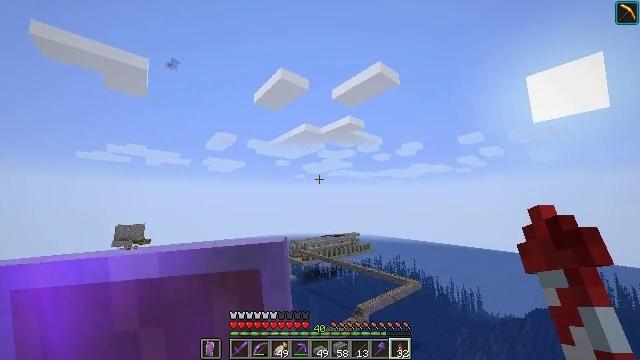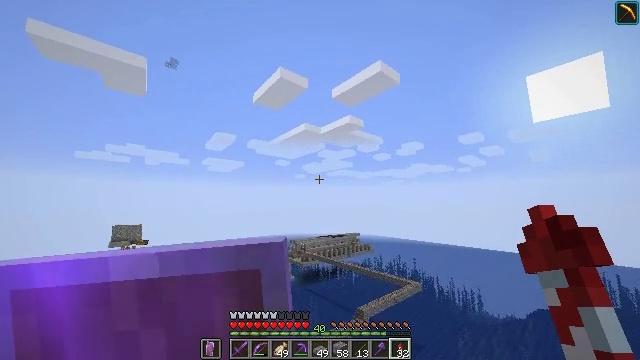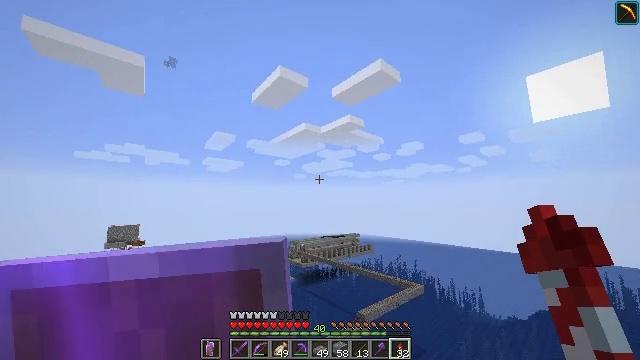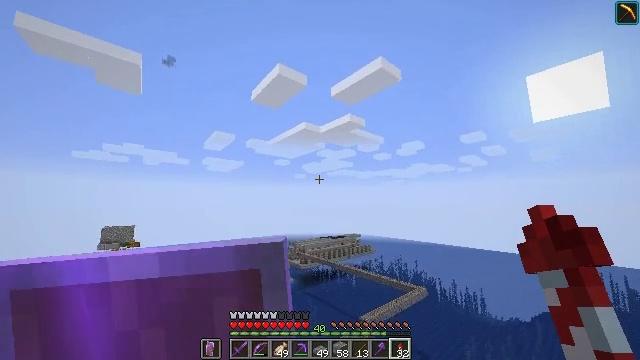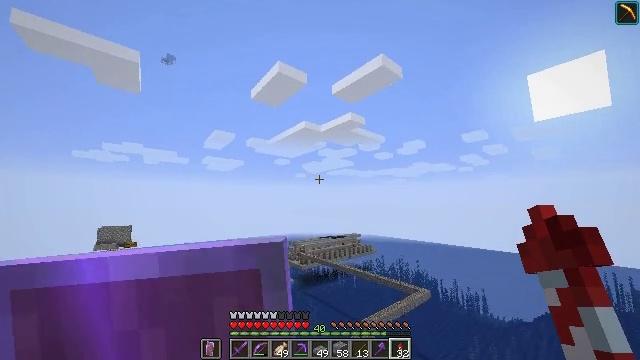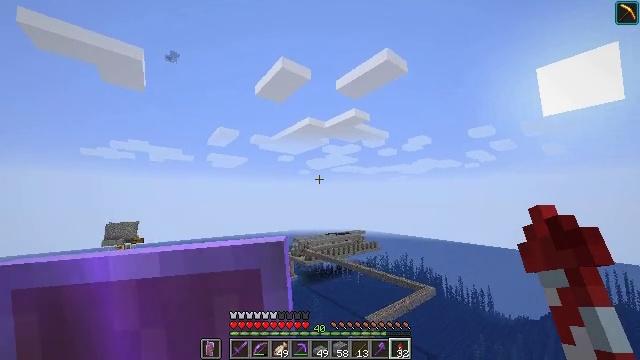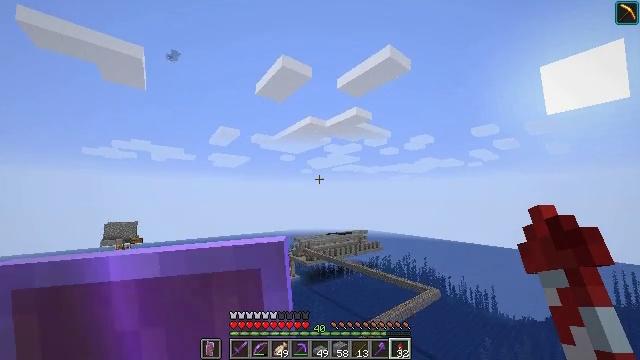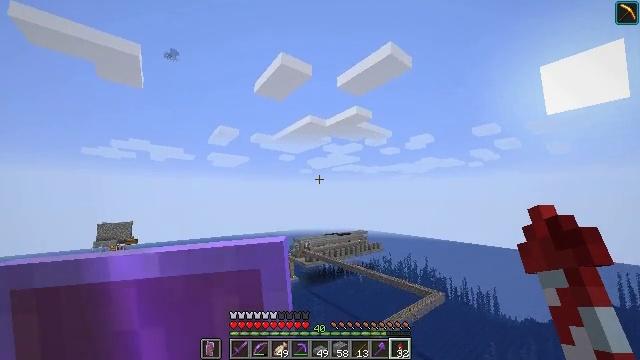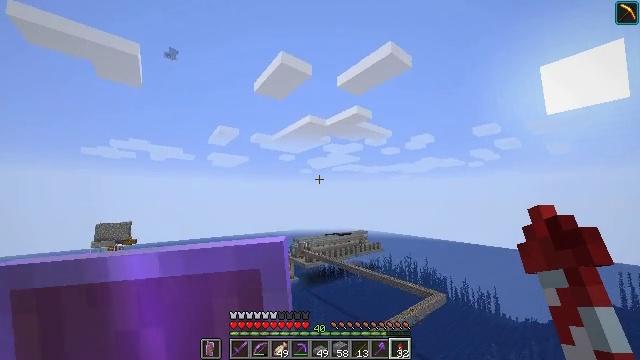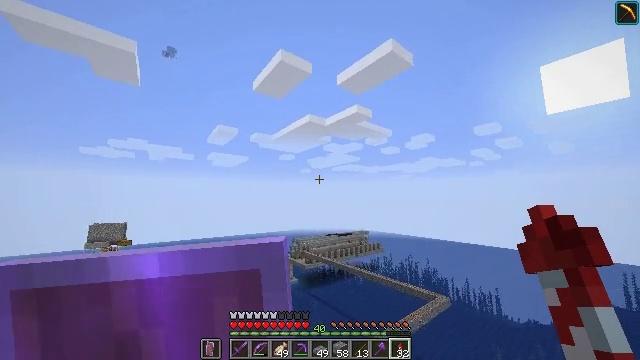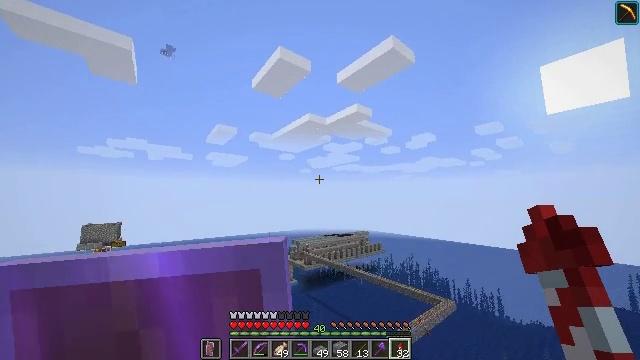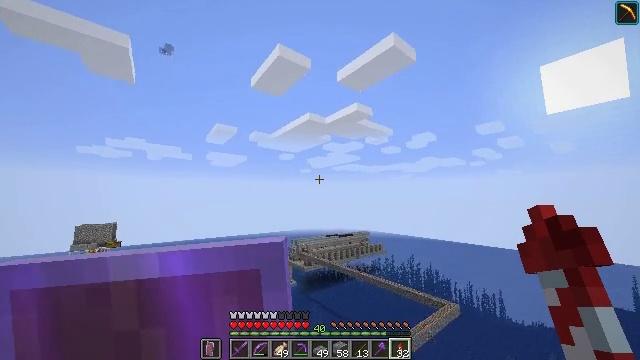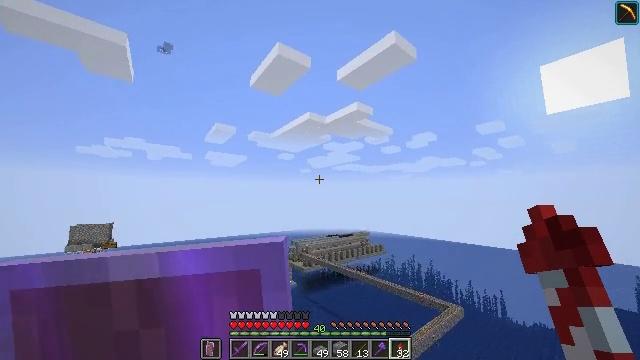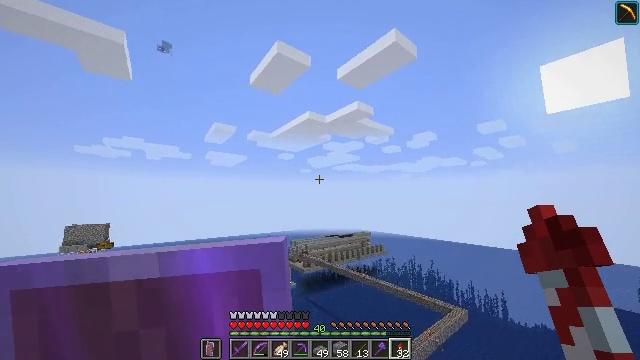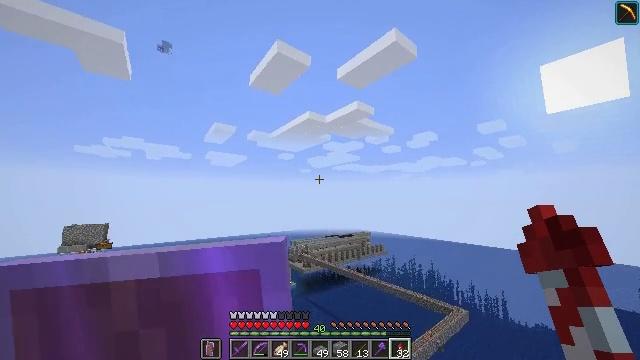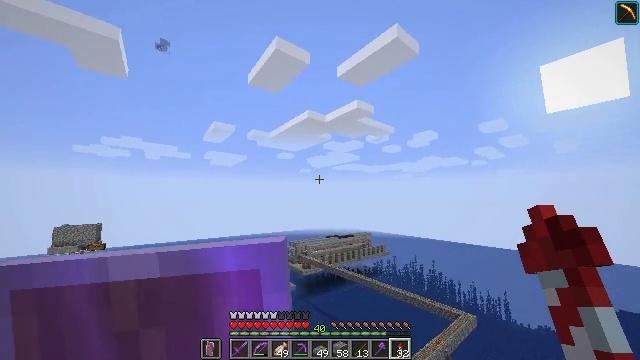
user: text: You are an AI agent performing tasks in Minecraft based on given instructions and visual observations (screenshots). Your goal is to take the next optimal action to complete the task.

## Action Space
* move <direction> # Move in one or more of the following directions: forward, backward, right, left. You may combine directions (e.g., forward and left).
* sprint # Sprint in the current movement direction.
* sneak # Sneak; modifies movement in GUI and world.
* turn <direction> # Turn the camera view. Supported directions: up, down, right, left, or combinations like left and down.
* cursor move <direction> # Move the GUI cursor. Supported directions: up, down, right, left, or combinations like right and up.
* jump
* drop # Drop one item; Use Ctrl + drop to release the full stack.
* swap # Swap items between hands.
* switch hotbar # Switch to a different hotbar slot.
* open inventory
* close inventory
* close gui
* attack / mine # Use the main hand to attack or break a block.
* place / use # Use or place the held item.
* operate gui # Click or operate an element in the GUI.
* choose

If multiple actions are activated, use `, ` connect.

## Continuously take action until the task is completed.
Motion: motion action
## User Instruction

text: Mine stone bricks from a structure.
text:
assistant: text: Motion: move forward, sprint
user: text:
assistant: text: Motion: move forward, sprint
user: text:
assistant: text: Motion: move forward, sprint
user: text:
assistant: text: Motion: move forward, sprint
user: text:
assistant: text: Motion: move forward, sprint, turn left
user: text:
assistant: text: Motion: move forward, sprint
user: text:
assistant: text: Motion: move forward, sprint
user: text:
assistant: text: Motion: move forward, sprint
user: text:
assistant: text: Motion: move forward, sprint
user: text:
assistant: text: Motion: move forward, sprint
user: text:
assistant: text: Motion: move forward, sprint
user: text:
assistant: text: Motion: move forward, sprint
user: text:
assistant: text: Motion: move forward, sprint
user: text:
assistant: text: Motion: move forward, sprint
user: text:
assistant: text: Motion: move forward, sprint
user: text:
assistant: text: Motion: move forward, sprint
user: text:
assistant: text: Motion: move forward, sprint
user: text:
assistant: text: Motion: move forward, sprint
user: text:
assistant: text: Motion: move forward, sprint
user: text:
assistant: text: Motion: move forward, sprint
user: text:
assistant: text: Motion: move forward, sprint
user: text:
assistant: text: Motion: move forward, sprint
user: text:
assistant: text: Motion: move forward, sprint
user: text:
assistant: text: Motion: move forward, sprint
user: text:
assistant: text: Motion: move forward, sprint
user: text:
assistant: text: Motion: move forward, sprint
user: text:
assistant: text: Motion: move forward, sprint
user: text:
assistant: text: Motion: move forward, sprint
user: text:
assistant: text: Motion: move forward, sprint
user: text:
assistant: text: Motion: move forward, sprint